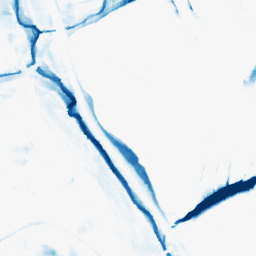
Category: morphological
Decomposition family: morphological_rect
Decomposition parameters: operation: closing
width: 20
height: 20
Upsampling method: bicubic
Upsampling parameters: scale: 2
Upsampling scale: 2